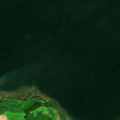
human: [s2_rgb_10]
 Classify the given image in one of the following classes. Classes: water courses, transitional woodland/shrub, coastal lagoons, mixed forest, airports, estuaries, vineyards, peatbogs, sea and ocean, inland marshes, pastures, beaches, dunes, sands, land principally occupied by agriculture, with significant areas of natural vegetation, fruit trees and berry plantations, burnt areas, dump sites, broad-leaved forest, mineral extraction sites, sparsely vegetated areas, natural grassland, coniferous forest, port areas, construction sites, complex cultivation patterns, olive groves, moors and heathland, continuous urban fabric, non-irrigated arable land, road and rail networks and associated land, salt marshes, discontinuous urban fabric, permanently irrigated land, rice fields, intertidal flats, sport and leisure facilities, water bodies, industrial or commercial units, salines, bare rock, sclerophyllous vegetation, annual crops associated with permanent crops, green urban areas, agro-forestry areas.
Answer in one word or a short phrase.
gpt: mixed forest, water bodies